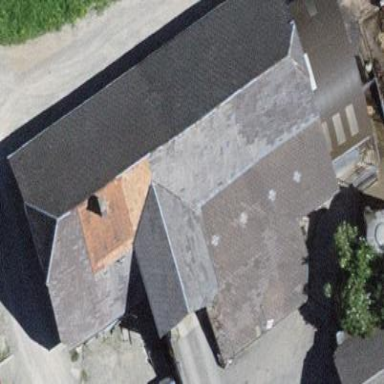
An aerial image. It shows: Farm building.